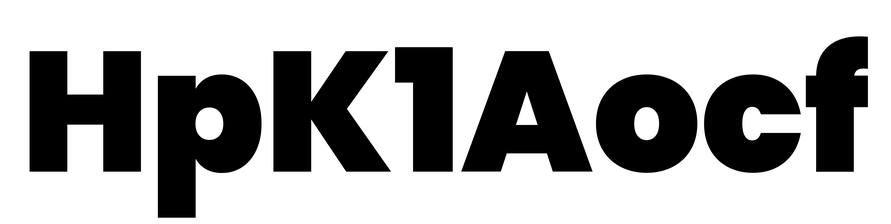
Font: Poppins-Black